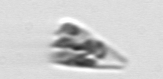
Label: Licmophora